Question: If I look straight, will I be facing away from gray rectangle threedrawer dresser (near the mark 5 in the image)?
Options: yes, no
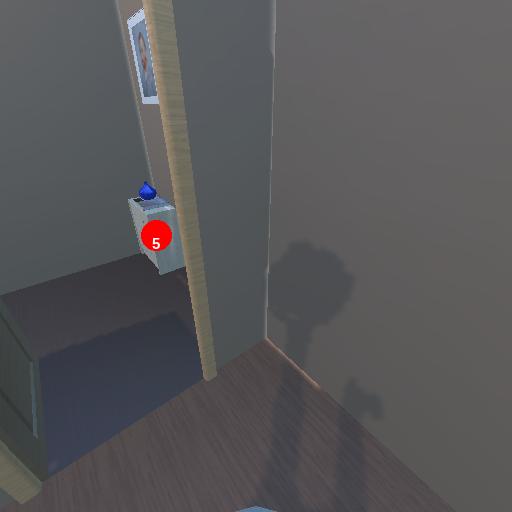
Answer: yes